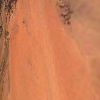
Label: land